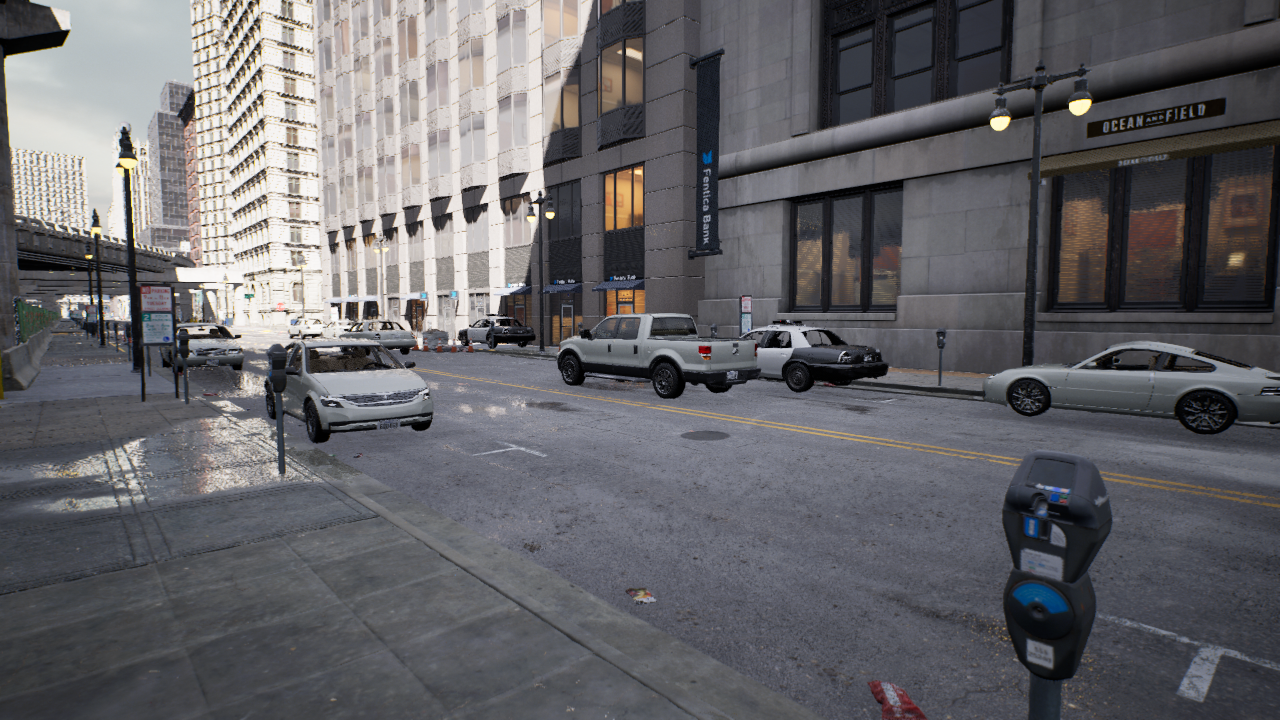
Venue: downtown
Lighting: clear day
Vehicle rig: pickup